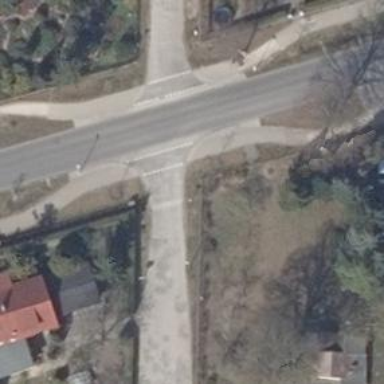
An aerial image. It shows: Residential road with compacted surface.